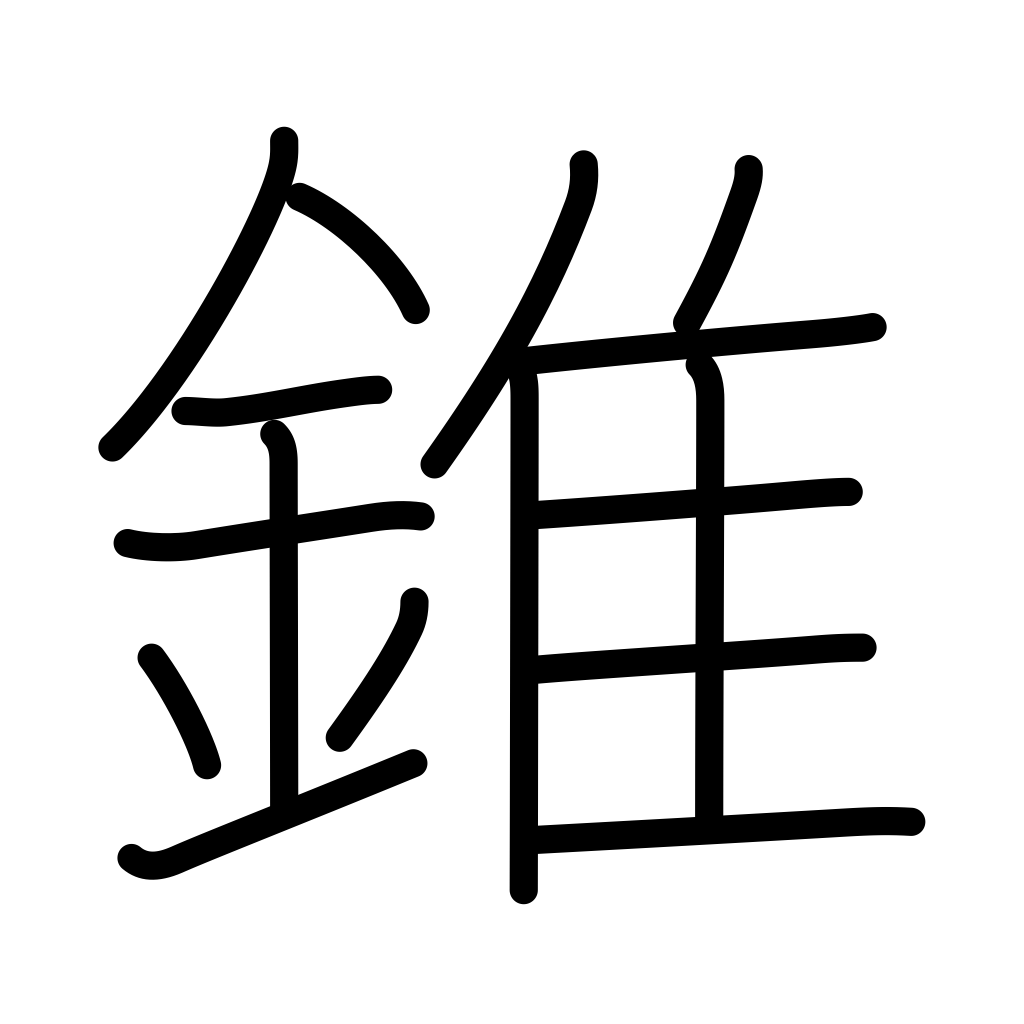
Meaning: auger, drill, awl, pyramid, cone